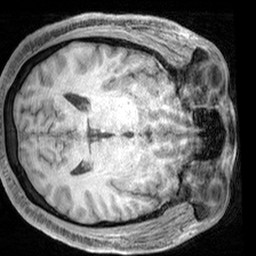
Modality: T1w
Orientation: axial
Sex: male
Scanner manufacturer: siemens
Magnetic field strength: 3 T
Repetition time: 2.3 s
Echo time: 0.00226 s